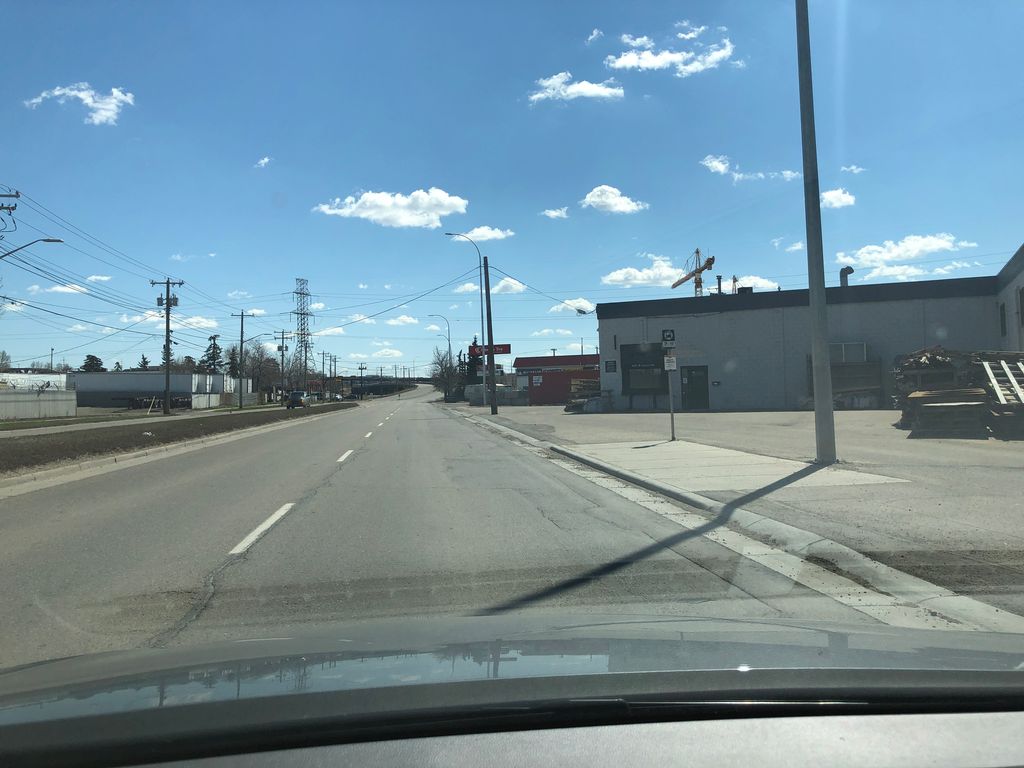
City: calgary